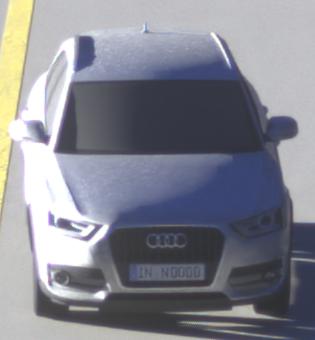
Make: Audi
Model: Q3 1.4 TFSI
Detailed model: Q3 (8U)
Model produced from: 2013/07
Model produced until: 2014/10
Doors: 5
Color: white
Road condition: dry road
Daytime: sunrise or sunset
Contrast: high contrast